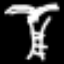
Label: palm tree